Question: I have two classes
'''
class Point {
@Id
@GeneratedValue(strategy = GenerationType.IDENTITY)
@Column(name = "point_id")
private Long id;
@Column(name = "name")
private String name;
}
'''
'''
class Link {
@Id
@GeneratedValue(strategy = GenerationType.IDENTITY)
@Column(name = "link_id")
private Long id;
@Column(name = "name")
private String name;
@OneToOne
@JoinColumn(name = "fp_id")
private Point firstPoint;
@OneToOne
@JoinColumn(name = "sp_id")
private Point secondPoint;
}
'''
If I remove Link I get constraint error.
I want to get the following functionality:
1. remove Point -> Link removed automatically
2. remove Link -> Point didn't remove automatically
How to configure this relation?
Diagram of DB

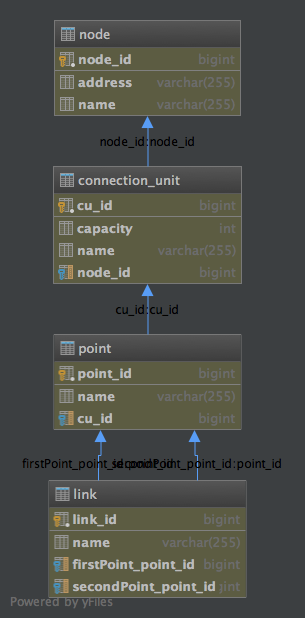
Answer: This doesn't look like a one-to-one association to me, since a point could have multiple incoming links. It looks rather like a VIRTUAL one-to-many on the point side and two many-to-one associations on the link side.
Now, actually mapping the one-to-many is very tricky, since it would be need to be mapped to TWO columns on the child side. You could fix this by having two collections on point, one for each column in link, like incoming and outgoing links, effectively turning the undirected graph into a directed graph, but that would change the logic.
A simple mapping with two many-to-one properties would be easiest to implement. Deleting the links should then be done by the application, right before deleting a point, by using a hql batch delete operation: delete from link where firstPoint = :point or secondPoint = :point.
If you really require hibernate to do the deletion for you, I would suggest to create two collections with cascade=delete.